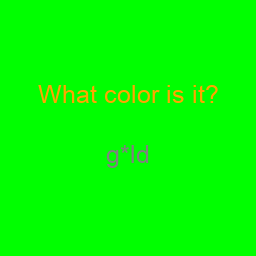
Color: gray
Color name shown: gold
Background color: lime
Question text color: orange